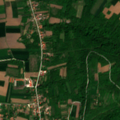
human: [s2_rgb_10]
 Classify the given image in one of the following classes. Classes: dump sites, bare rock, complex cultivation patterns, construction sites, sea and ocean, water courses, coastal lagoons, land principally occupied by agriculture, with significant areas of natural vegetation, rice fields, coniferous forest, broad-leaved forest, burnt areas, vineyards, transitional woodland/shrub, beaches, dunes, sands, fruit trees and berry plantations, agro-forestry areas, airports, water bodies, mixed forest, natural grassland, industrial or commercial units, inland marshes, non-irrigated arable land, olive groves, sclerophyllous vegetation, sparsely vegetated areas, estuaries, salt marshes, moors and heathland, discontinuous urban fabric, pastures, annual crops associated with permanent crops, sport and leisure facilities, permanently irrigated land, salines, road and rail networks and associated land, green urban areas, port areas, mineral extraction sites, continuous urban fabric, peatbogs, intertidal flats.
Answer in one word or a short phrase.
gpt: discontinuous urban fabric, non-irrigated arable land, complex cultivation patterns, land principally occupied by agriculture, with significant areas of natural vegetation, broad-leaved forest, transitional woodland/shrub